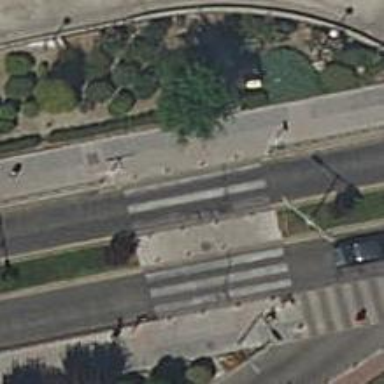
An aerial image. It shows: Uncontrolled crossing on the road.